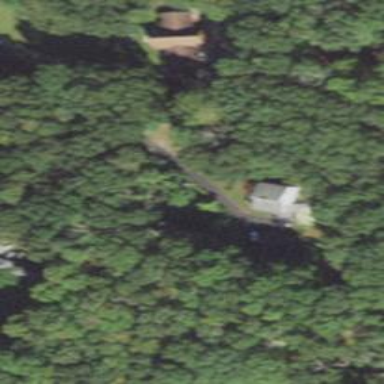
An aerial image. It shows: Residential driveway used as service road.